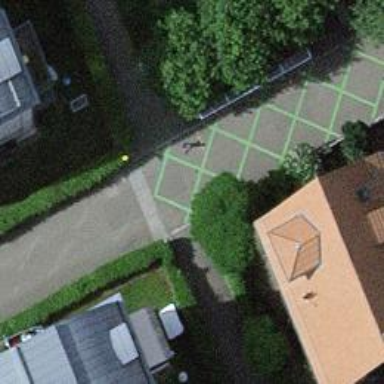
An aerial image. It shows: Asphalt road designated as living street.